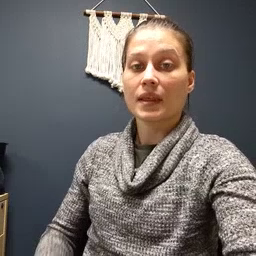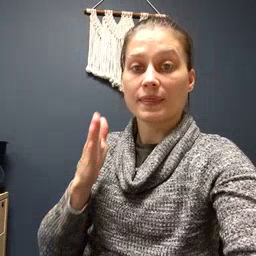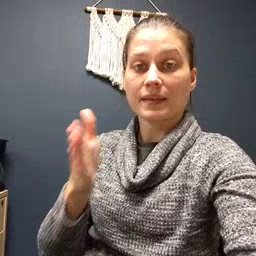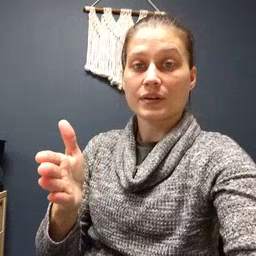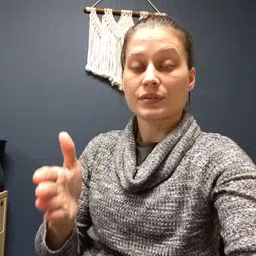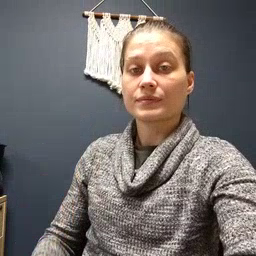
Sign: there